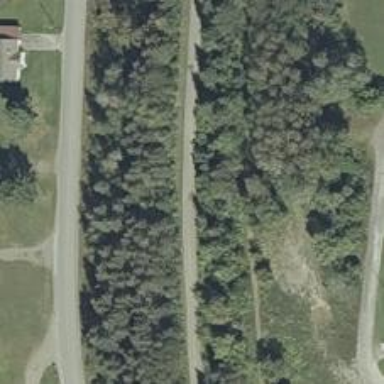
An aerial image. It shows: Abandoned railway path.